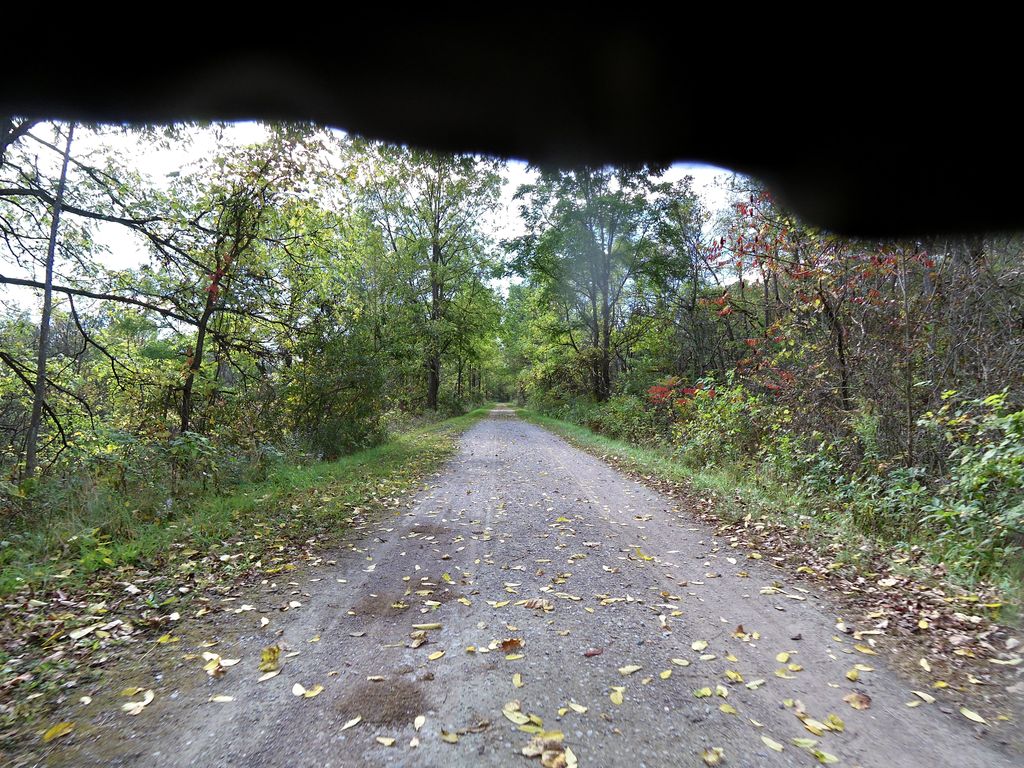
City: hamilton